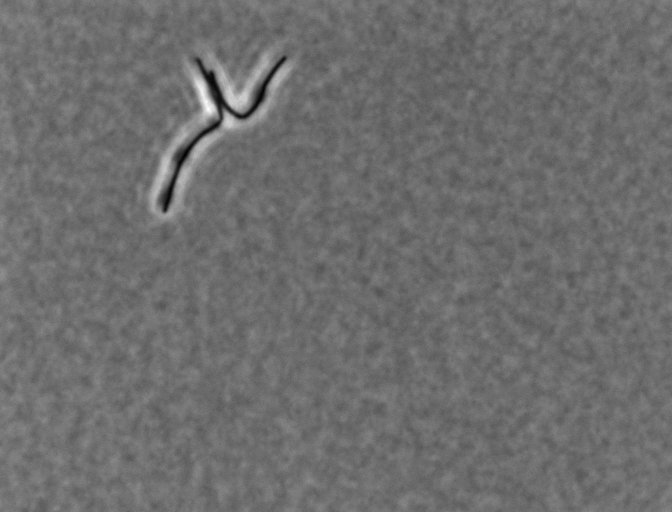
Bacillus subtilis